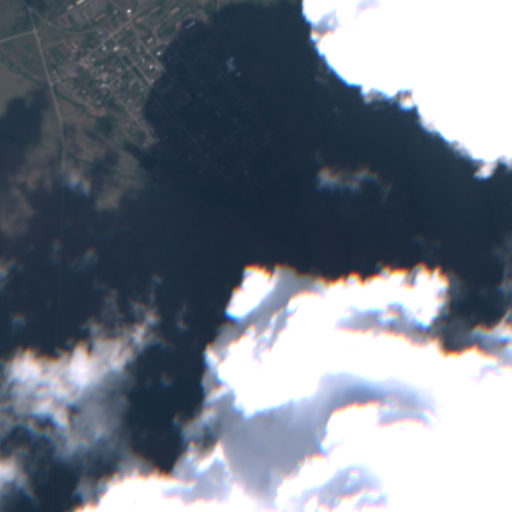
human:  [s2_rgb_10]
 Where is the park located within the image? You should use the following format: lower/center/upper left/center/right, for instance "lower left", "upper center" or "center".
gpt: The park is located in the upper left of the image.
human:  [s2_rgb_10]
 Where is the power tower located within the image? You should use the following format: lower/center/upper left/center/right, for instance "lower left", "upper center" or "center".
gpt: The power tower is located in the lower right of the image.
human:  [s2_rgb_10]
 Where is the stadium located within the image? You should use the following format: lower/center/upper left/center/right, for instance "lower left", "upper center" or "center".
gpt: The stadium is located in the upper left of the image.
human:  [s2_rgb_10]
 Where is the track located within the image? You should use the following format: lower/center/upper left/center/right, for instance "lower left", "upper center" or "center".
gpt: The track is located in the upper left of the image.
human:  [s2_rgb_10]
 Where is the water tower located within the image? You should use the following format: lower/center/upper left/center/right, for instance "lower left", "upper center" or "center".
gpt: The water tower is located in the upper left of the image.
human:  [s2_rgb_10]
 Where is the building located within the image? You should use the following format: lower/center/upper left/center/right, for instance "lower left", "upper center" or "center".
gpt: There is no building in the image.